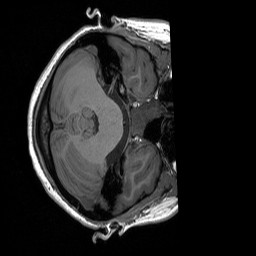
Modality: T1w
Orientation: axial
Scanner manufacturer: siemens
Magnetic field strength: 3 T
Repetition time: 1.76 s
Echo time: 0.0022 s